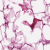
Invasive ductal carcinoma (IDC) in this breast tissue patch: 0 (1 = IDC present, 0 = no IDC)